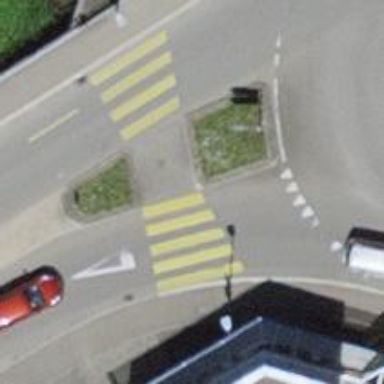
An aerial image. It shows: Uncontrolled road crossing with pedestrian island.